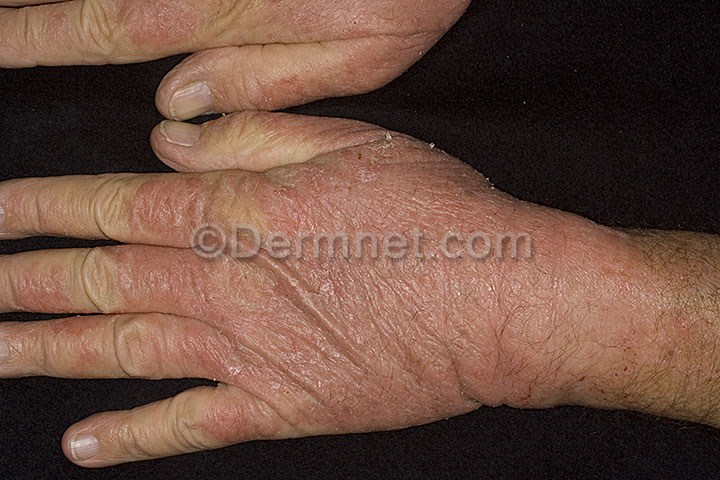
Disease: Eczema Photos